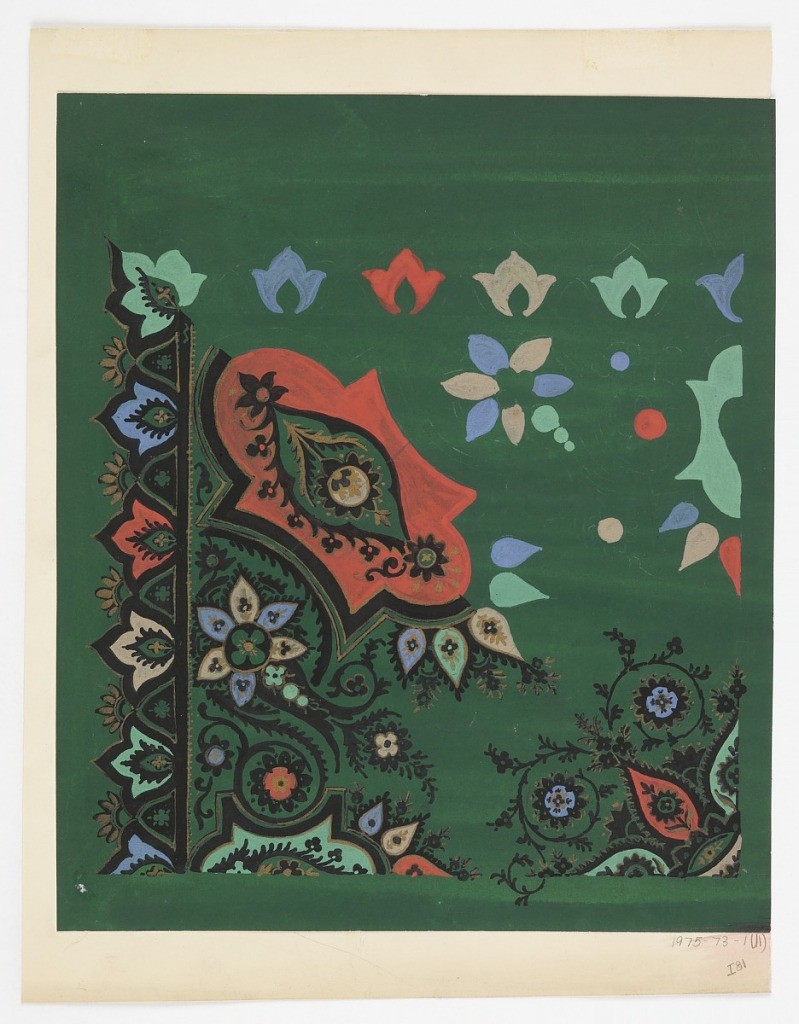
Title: Drawing
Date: late 19th century
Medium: Brush and gouache on cream paper, mounted on cream paper
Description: Large red abstract shape surrounded by delicate black rinceaux patterning, stylized fleur-de-lys-like flowers in red, blue, green, and cream on green ground.